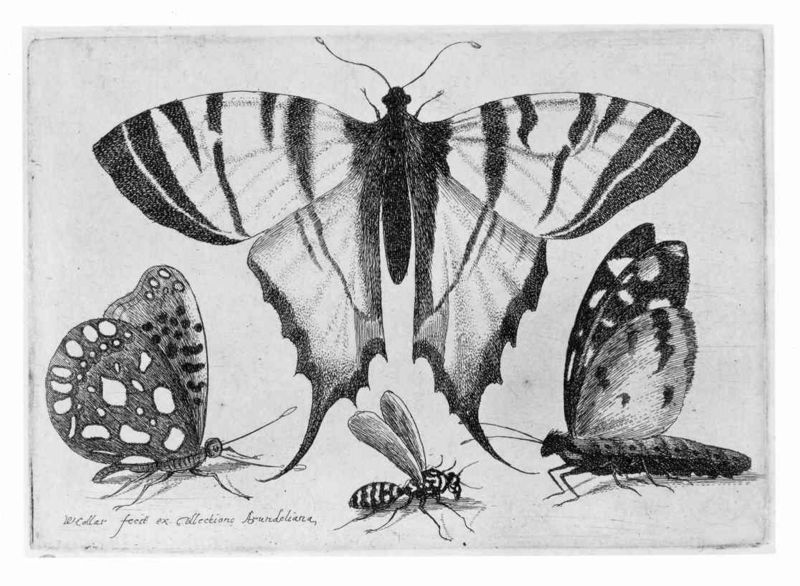
Titel: Drei Schmetterlinge und eine Wespe
Künstler: Wenzel Hollar
Standort: Karlsruhe
Institution: Staatliche Kunsthalle Karlsruhe
Schlagwörter: flügel, gemälde, kopf, körper, schatten, weiß, frau, grau, schwarz, skizze, zeichnung, tiere, muster, ornament, arme, stehen, signatur, natur, drei, blatt, beine, füße, schrift, papier, studie, grafik, realistisch, inschrift, aufrecht, seitenansicht, gestreift, streifen, fliege, aufsicht, punkte, vier, beinchen, hell dunkel, tusche, fühler, gepunktet, kohle, druck, schwarz weiss, radierung, stich, text, beschriftung, bleistift, insekten, schmetterling, löcher, flecken, metamorphose, fauna, forscher, insekt, schmetterlinge, kupferstich, raupe, entwicklung, nachtfalter, botanik, falter, motte, handschrift, beschreibung, bezeichnung, rumpf, wissenschaft, tuschezeichnung, latein, naturstudie, biologie, seriendruck, schwalbenschwanz, biene, merian, unterseite, naturwissenschaft, lehrtafel, schwarz wei, hummel, wespe, hollar, holler, hornisse, egerling, engerling, naturgetreue zeichnung, schmetterline, segelfalter, schemtterlinge, muster insekt